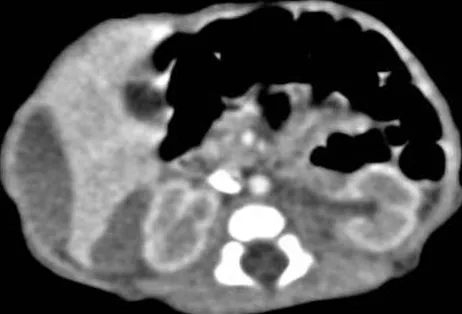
A contrast-enhanced abdominal CT scan shows a well-defined, oval shape, non-enhancing, slightly low-density cystic mass in the subcapsular area of the lateral portion of the liver and hepatorenal space.
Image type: radiology (ct)